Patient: sex F, age 65
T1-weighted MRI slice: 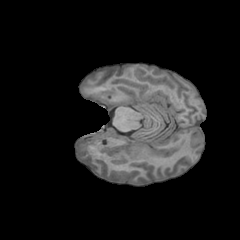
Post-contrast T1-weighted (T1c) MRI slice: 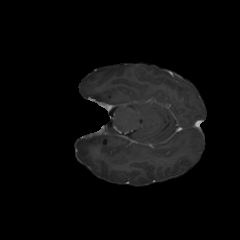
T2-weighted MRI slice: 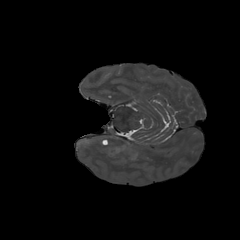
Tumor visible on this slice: no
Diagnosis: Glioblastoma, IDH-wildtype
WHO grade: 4